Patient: sex M, age 64
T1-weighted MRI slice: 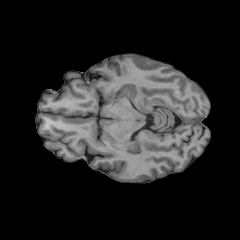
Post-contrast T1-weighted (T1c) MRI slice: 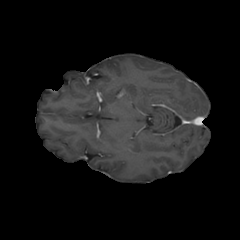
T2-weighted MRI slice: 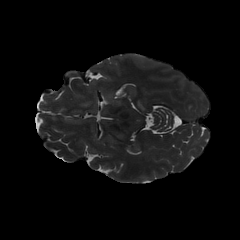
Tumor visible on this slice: yes
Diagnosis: Glioblastoma, IDH-wildtype
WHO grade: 4